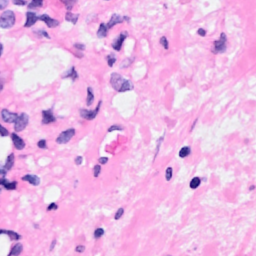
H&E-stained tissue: Breast